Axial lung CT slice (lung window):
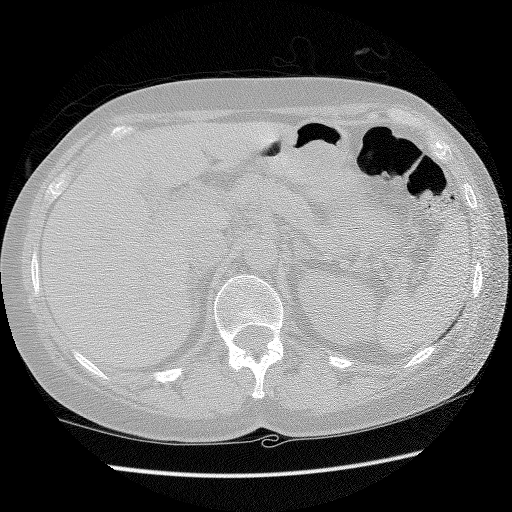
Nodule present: no